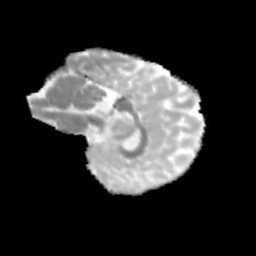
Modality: MD
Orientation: sagittal
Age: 9
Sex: female
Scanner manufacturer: siemens
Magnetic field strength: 3 T
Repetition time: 3.8 s
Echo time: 0.07 s